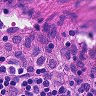
Metastatic tissue present: no